Chest X-ray:
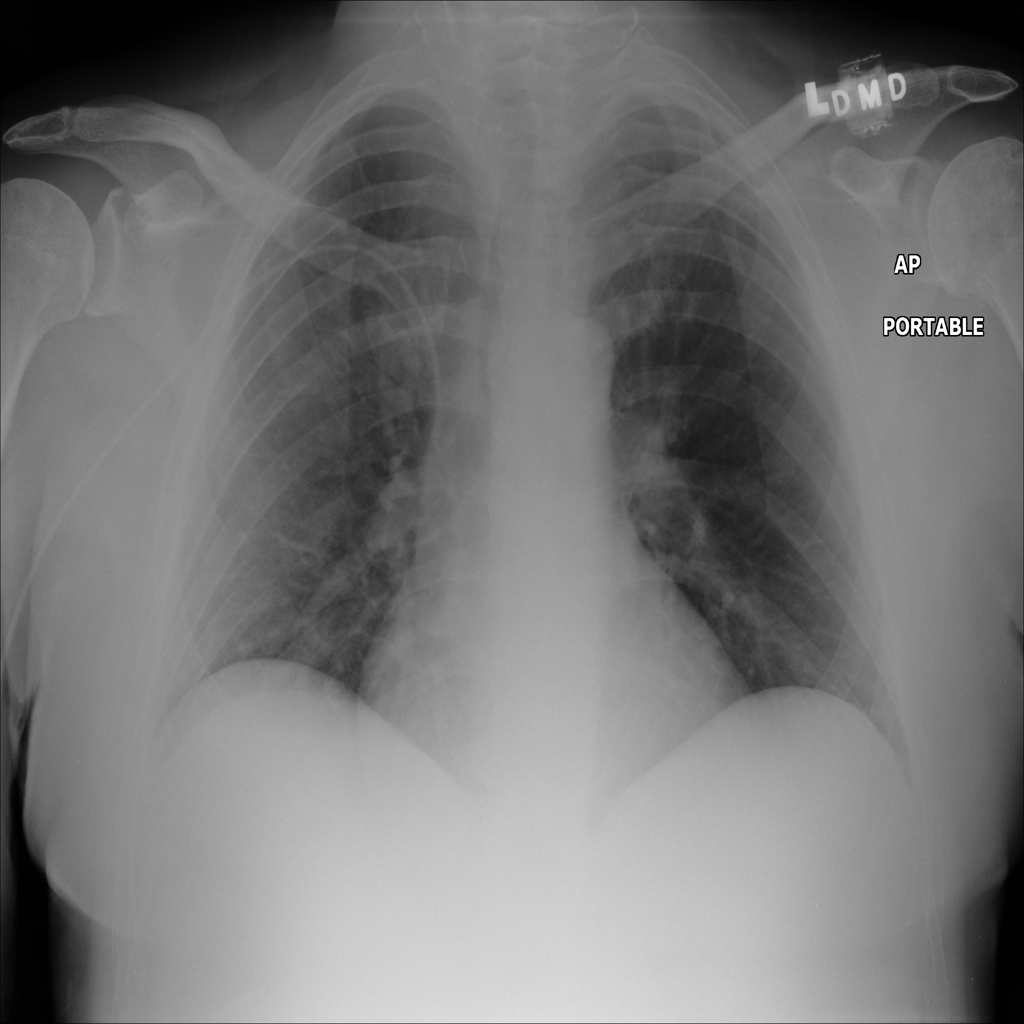
No abnormal finding: yes